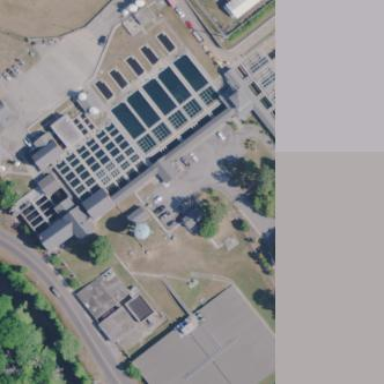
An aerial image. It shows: View of wastewater plant.